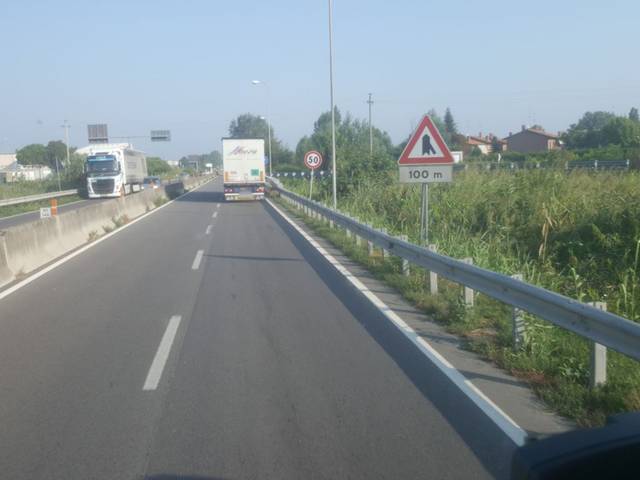
Region: Italy
Coordinates: 44.411, 12.172